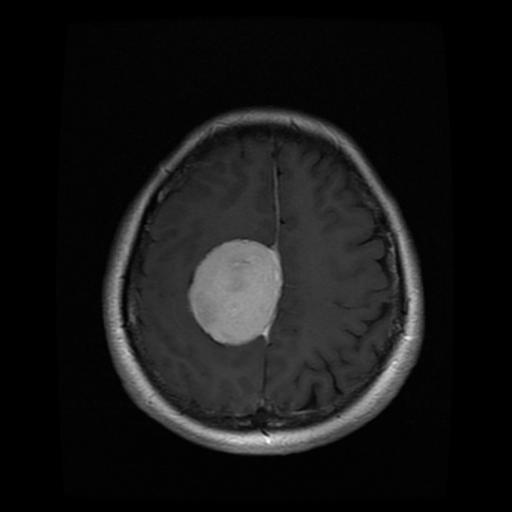
Label: meningioma